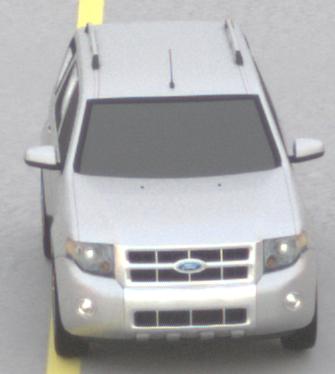
Make: Ford
Model: Escape Hybrid
Detailed model: -
Model produced from: 2004
Model produced until: 2012
Doors: 5
Color: white
Road condition: dry road
Daytime: sunrise or sunset
Contrast: low contrast